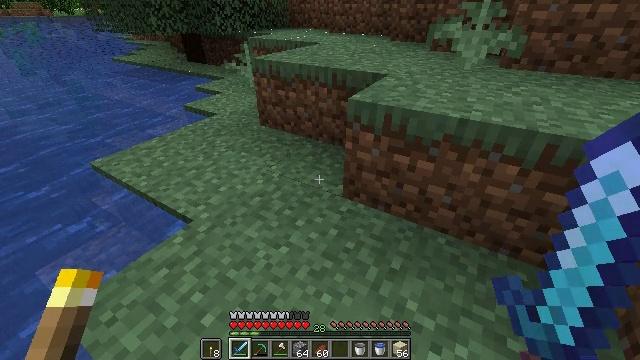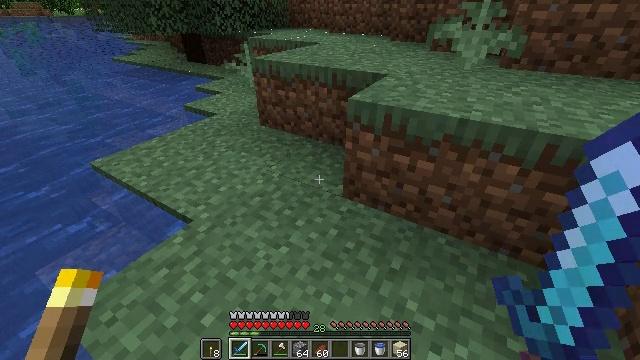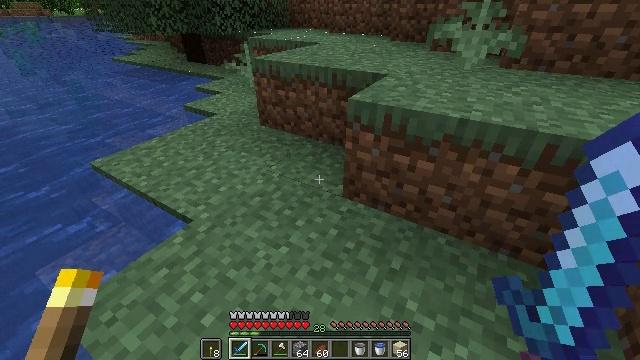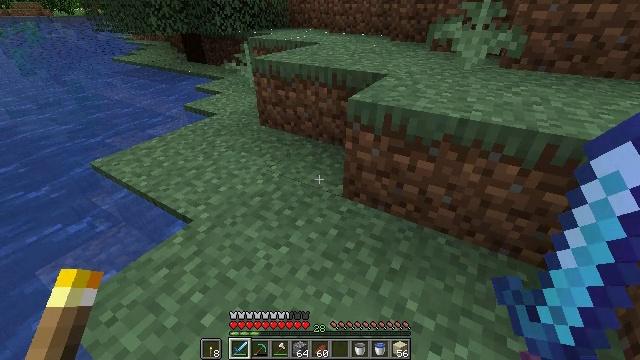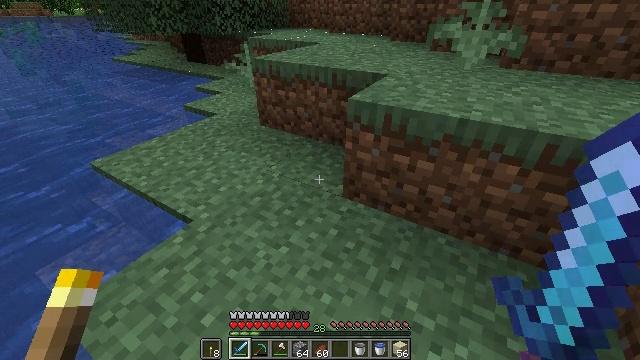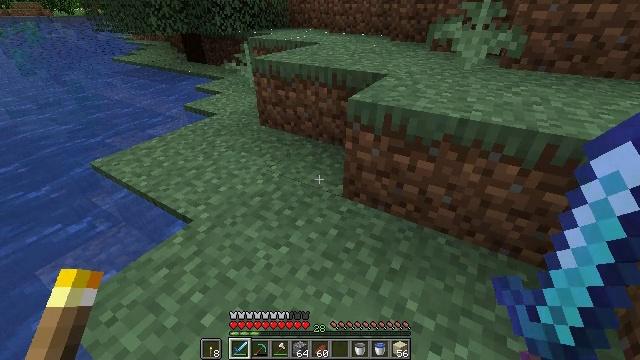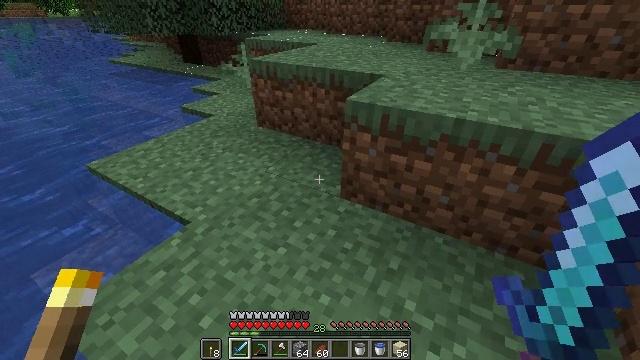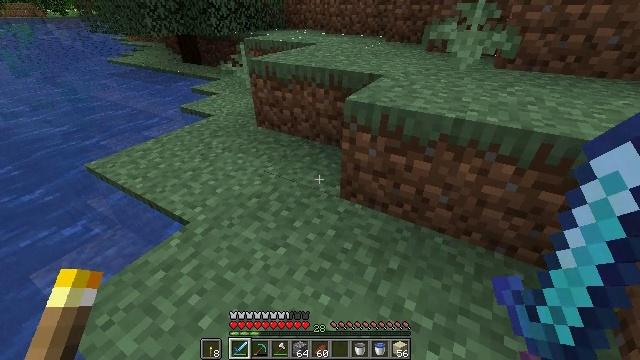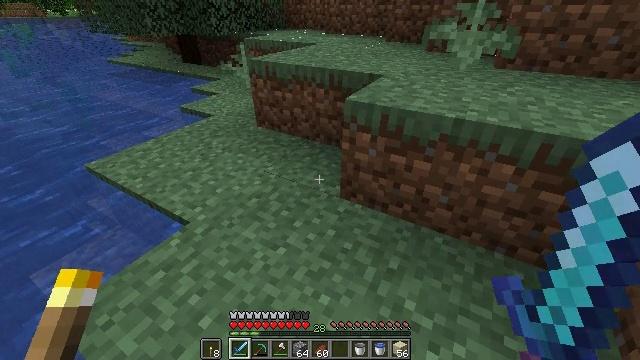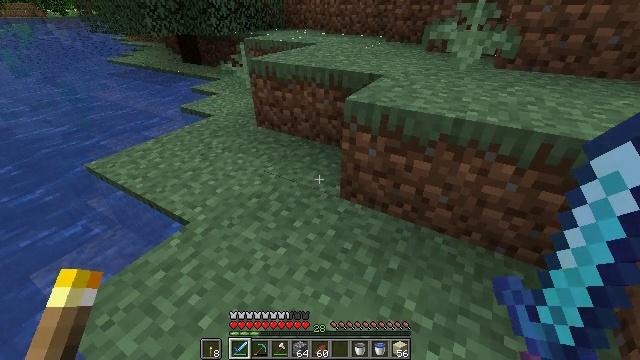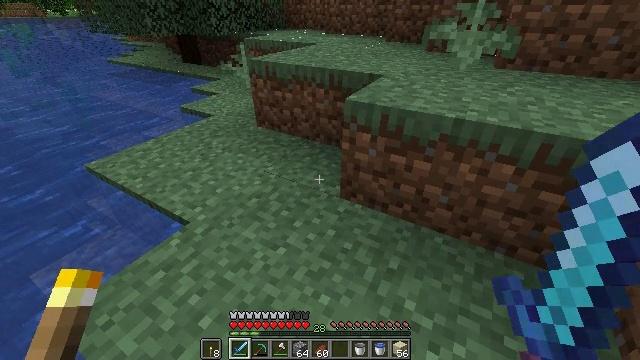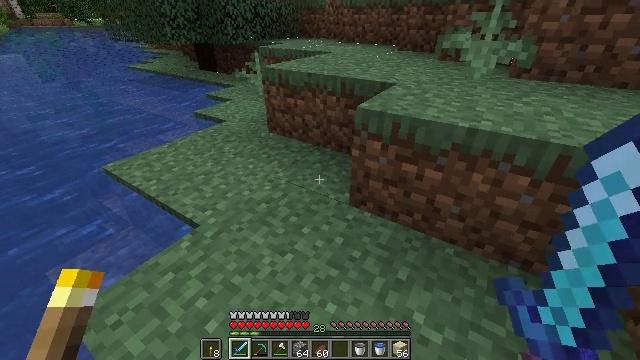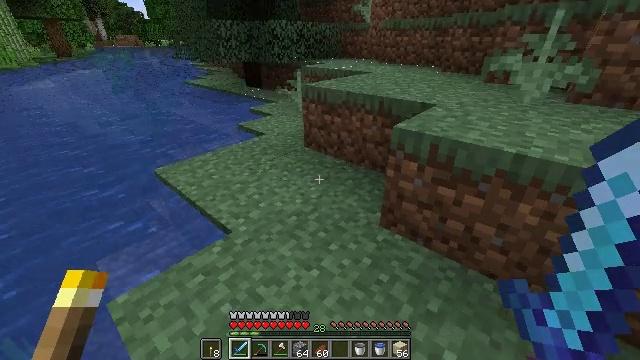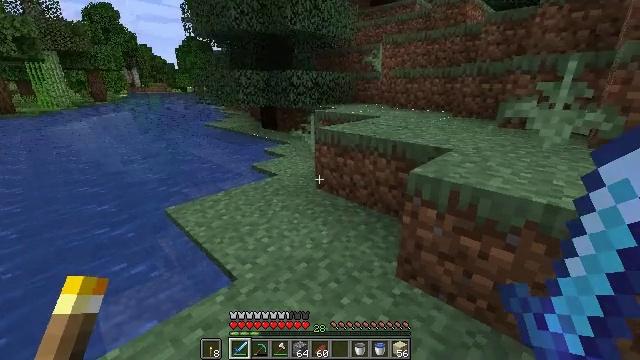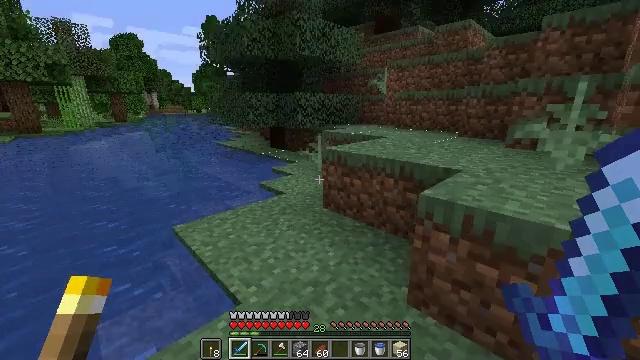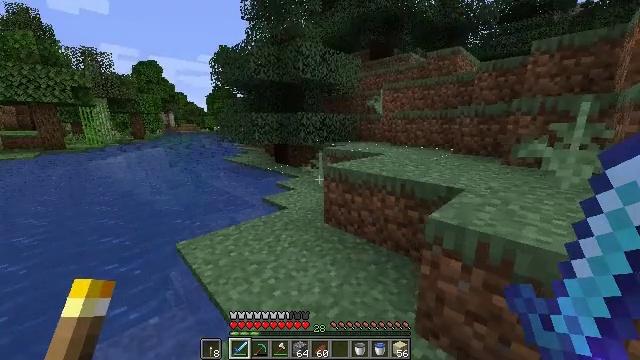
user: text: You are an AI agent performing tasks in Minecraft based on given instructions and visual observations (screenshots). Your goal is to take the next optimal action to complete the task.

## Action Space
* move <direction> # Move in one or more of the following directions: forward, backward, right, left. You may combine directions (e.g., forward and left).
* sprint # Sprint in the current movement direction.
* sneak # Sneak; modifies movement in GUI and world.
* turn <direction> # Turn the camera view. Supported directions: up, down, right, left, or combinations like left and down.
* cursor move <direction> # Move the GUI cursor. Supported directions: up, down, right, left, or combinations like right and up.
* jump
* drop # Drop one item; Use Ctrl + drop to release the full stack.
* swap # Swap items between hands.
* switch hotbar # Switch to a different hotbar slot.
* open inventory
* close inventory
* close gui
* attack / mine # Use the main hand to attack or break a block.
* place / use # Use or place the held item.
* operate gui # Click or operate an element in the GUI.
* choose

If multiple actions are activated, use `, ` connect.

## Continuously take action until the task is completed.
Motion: motion action
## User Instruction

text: Collect sugar cane near water sources.
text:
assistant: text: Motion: no_op
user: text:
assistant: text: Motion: no_op
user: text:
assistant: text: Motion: no_op
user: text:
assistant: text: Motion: no_op
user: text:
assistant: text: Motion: no_op
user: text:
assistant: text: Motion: no_op
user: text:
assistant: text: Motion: no_op
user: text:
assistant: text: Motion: no_op
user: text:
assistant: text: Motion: no_op
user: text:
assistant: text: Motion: no_op
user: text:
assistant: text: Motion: sprint, turn left and up
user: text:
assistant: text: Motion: sprint, turn left and up
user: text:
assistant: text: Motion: move forward, sprint, turn left and up
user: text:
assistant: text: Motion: move forward, sprint, turn left and up
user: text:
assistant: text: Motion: move forward, sprint, turn up
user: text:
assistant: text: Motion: move forward, sprint, turn up
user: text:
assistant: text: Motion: move forward, sprint, turn right and up
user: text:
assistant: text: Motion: move forward, sprint, turn right and up
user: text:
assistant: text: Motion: move forward, sprint, turn right
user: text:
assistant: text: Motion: move forward, sprint, turn right, jump
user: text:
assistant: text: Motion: move forward, sprint, turn right, jump
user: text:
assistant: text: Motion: move forward, sprint, turn right, jump
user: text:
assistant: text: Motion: move forward and move right, sprint, jump
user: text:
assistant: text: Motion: move forward and move right, sprint, jump
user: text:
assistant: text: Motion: move forward and move right, sprint, jump
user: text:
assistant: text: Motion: move forward and move right, sprint, turn left, jump
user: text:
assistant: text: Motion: move forward and move right, sprint, turn left, jump
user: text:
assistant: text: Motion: move forward and move right, sprint, turn left, jump
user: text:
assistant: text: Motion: move forward and move right, sprint, jump
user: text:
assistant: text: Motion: move forward and move right, sprint, jump